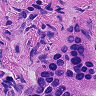
Metastatic tissue present: yes